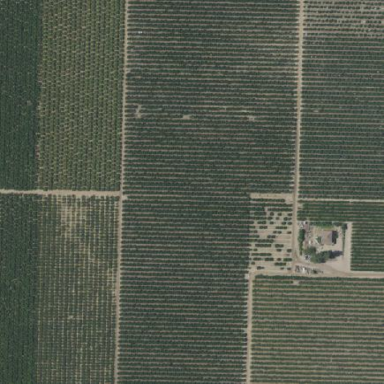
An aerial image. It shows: Vineyard.